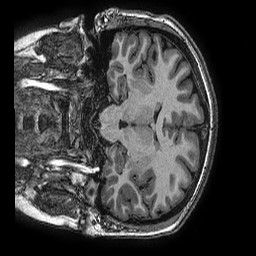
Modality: T1w
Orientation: coronal
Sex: female
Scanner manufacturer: ge
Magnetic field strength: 3 T
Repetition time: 0.0077 s
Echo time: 0.003436 s